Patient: sex M, age 60
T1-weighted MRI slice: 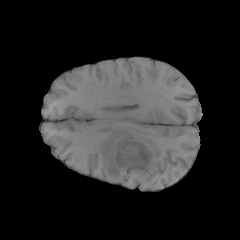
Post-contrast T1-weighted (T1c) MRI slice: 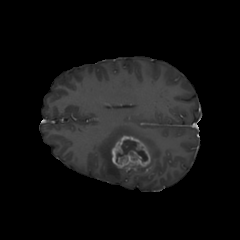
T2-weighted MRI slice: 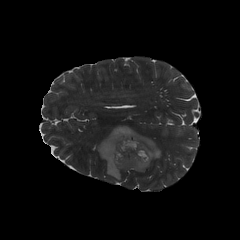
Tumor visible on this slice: yes
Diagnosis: Glioblastoma, IDH-wildtype
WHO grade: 4